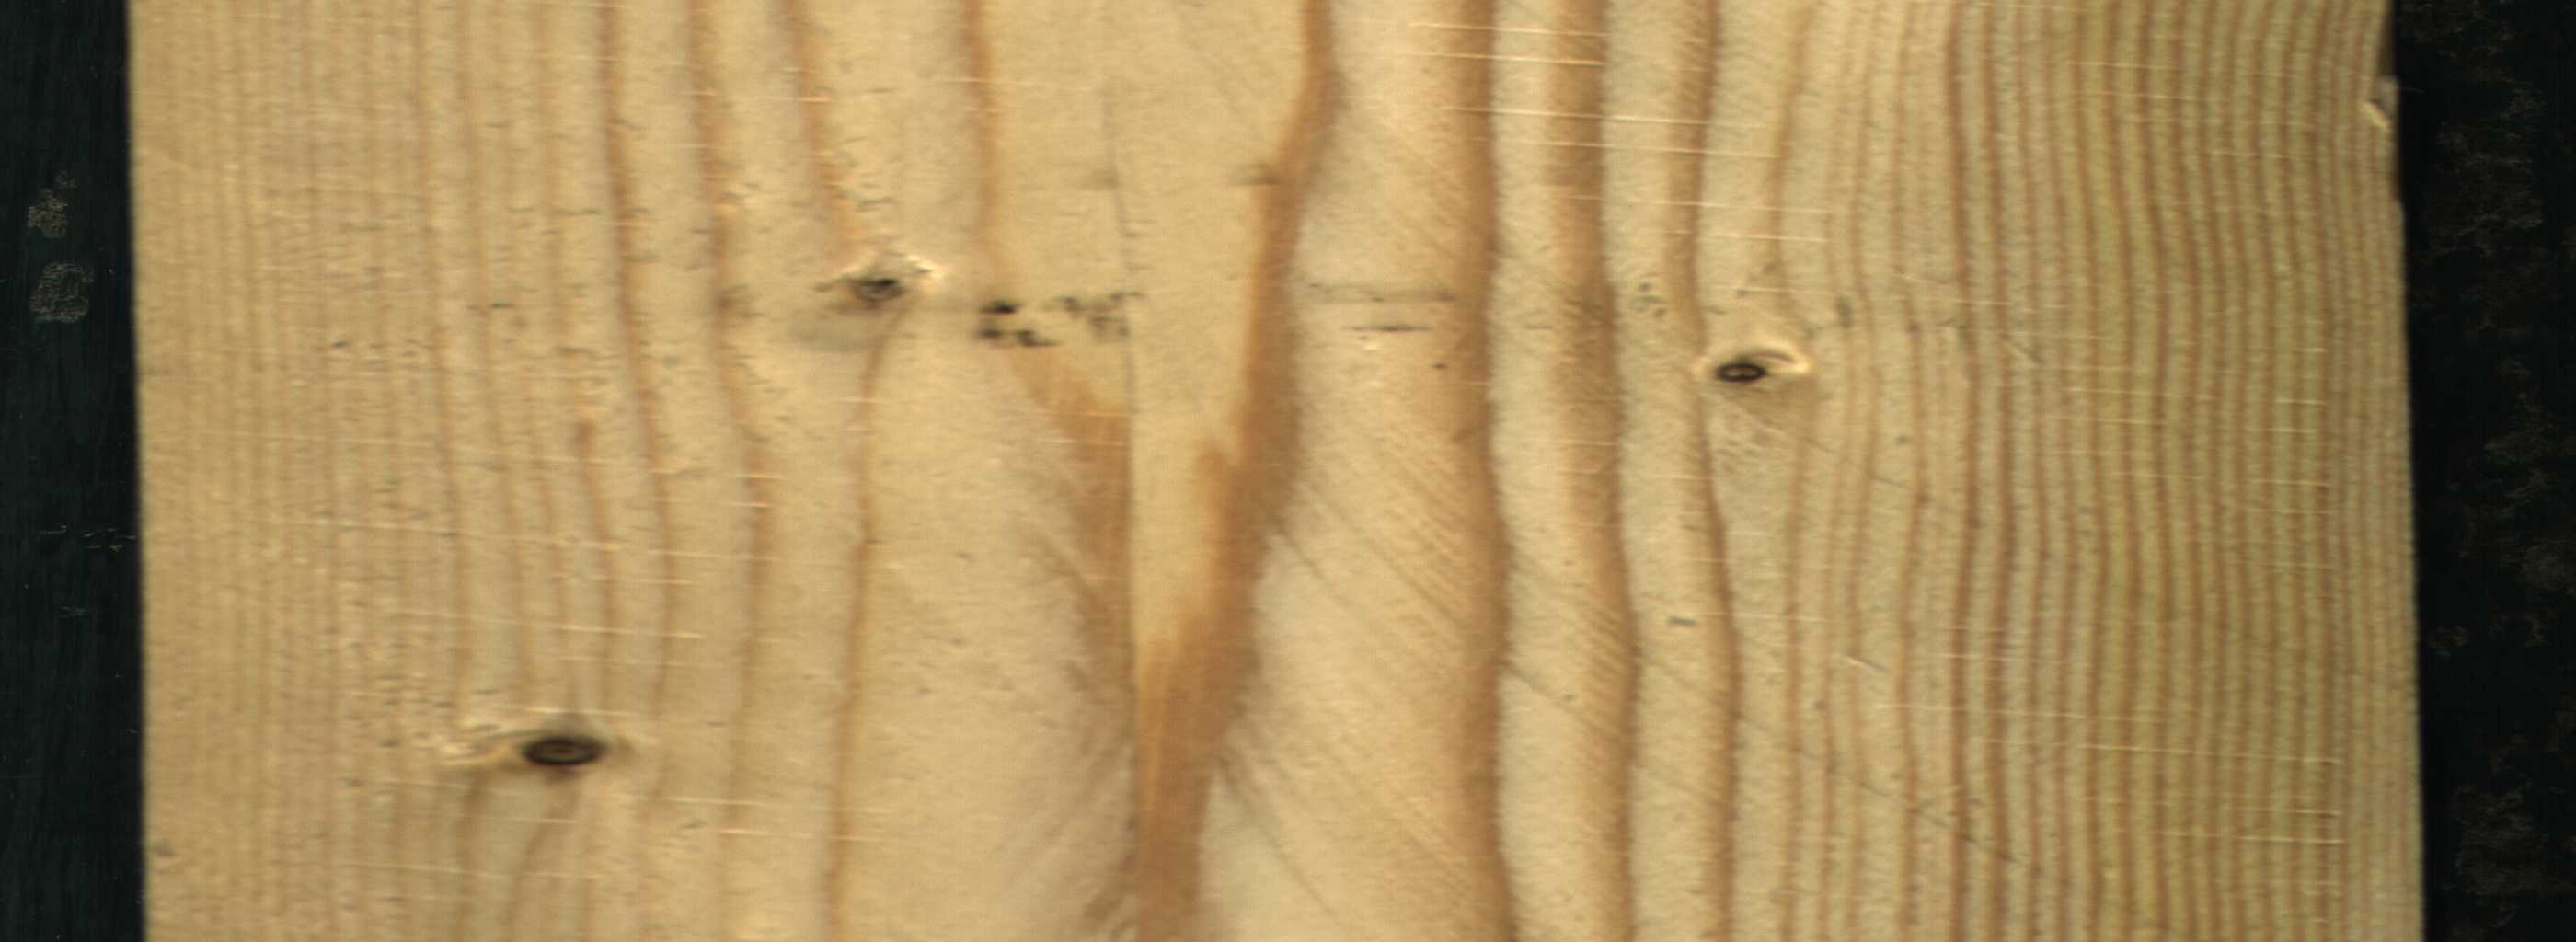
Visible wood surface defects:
Dead_Knot
Dead_Knot
Live_Knot